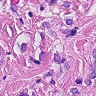
Metastatic tissue present: yes